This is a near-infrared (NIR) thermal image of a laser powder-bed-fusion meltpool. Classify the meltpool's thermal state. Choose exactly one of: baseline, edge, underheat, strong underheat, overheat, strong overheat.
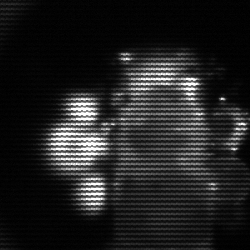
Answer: strong underheat